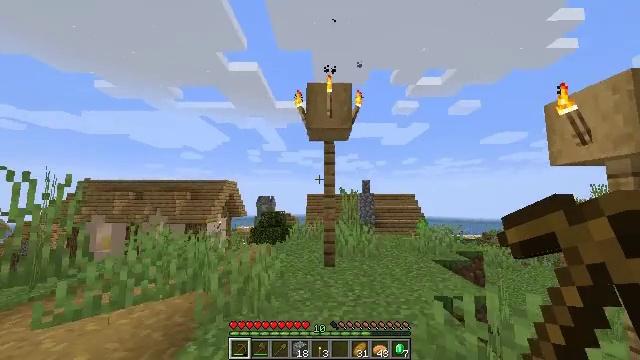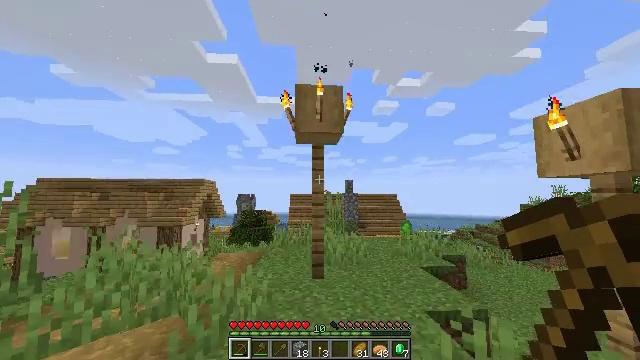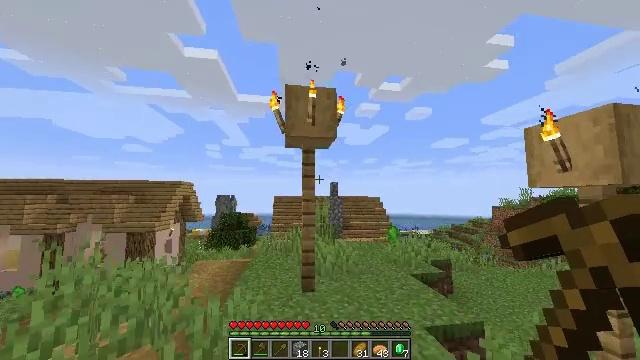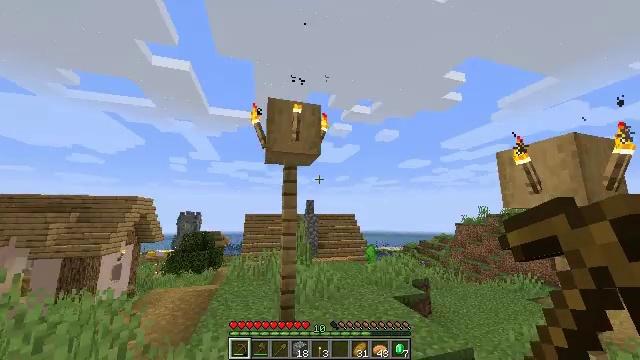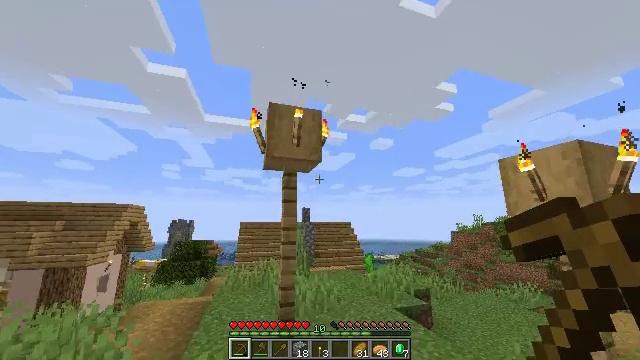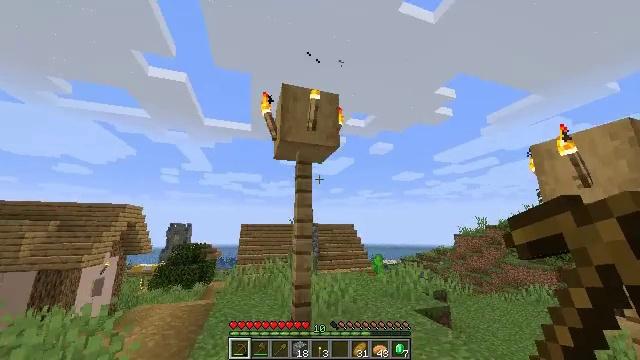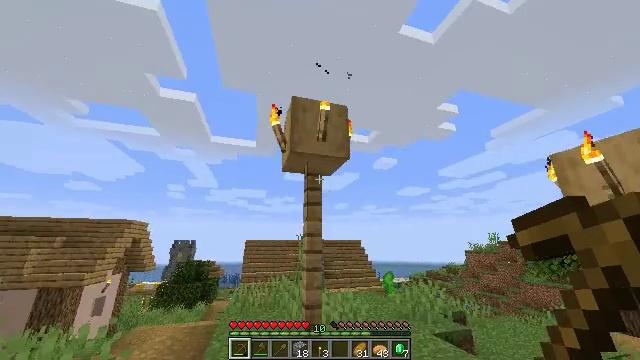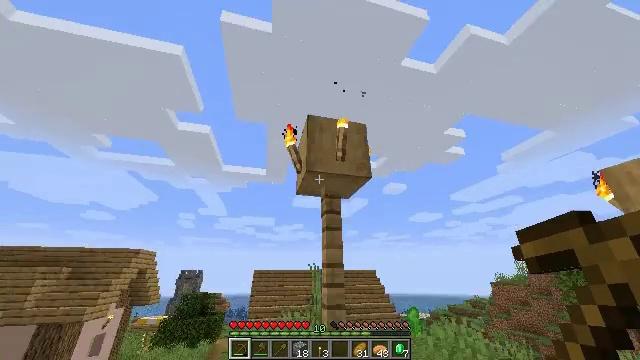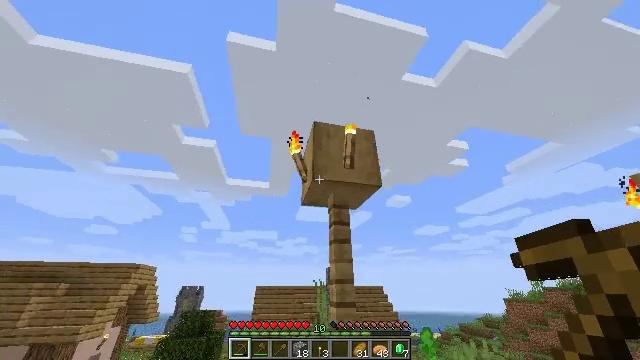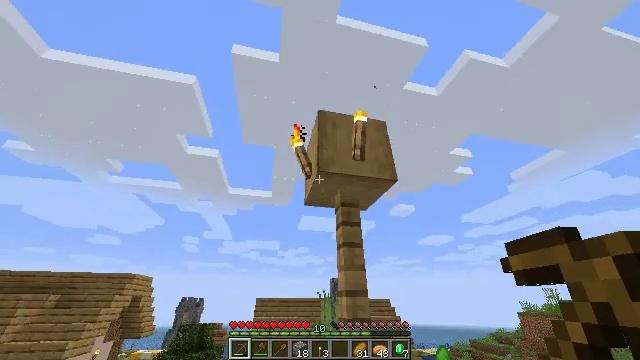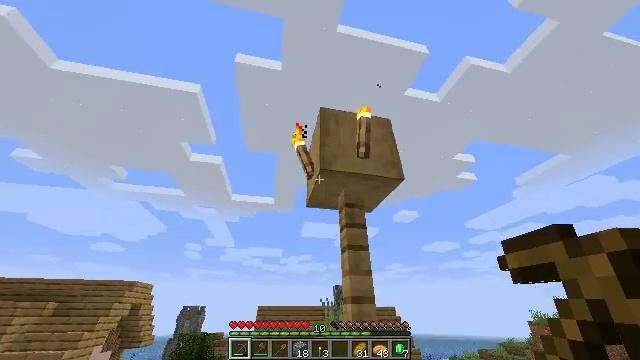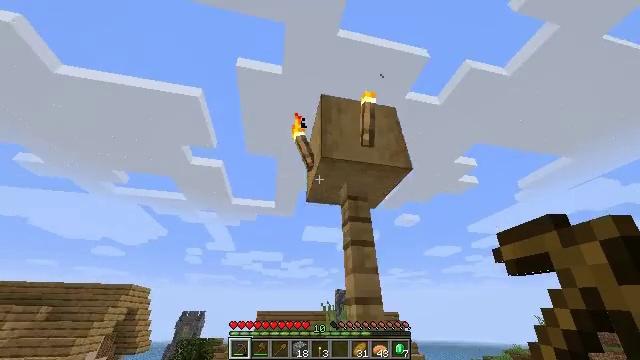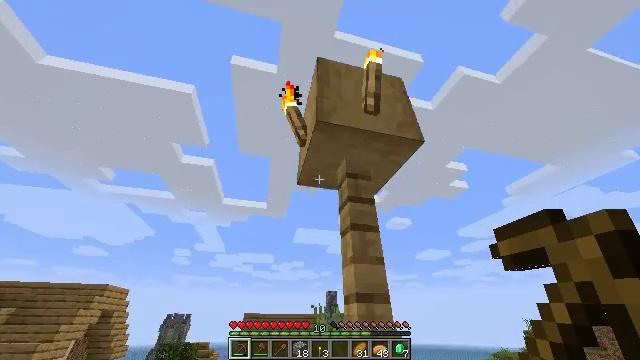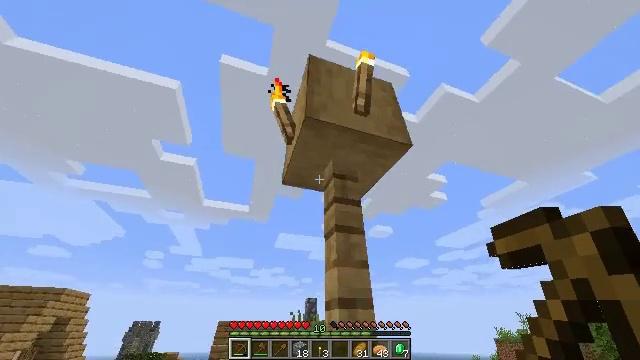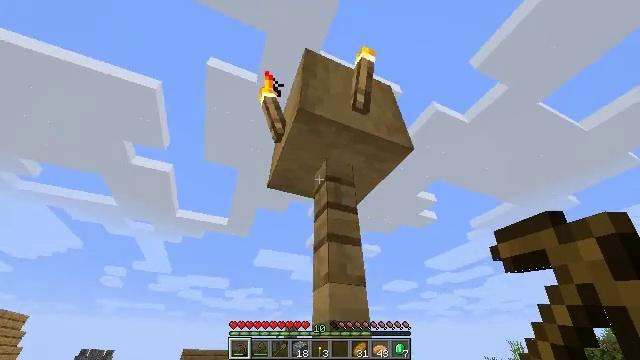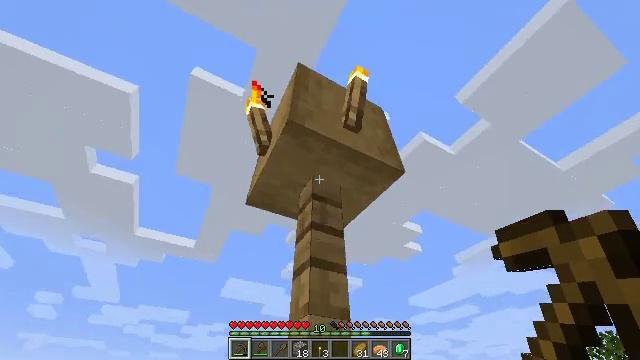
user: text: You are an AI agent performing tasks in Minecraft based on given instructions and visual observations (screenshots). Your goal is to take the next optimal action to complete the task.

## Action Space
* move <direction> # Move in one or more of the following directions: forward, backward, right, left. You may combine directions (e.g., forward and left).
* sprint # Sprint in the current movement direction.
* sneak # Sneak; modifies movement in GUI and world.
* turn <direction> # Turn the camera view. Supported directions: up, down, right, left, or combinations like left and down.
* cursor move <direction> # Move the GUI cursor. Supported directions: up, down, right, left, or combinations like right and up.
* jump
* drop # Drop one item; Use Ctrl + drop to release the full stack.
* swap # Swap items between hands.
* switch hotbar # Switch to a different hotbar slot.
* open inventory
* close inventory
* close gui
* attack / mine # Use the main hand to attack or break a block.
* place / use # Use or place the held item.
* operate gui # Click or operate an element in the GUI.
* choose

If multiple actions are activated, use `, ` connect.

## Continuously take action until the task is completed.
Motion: motion action
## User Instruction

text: Break the wall torch for relocation.
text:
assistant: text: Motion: move forward and move left, sprint, turn right
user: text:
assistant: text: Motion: move forward and move left, sprint, turn right
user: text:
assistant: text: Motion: move forward, sprint, turn right and up
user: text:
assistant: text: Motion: move forward, sprint, turn right and up
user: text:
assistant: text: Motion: move forward, turn up
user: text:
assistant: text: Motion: move forward, turn left and up
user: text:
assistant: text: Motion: move forward, turn left and up
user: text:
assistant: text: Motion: move forward, turn up
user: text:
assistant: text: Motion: move forward, turn up
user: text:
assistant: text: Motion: move forward, turn up
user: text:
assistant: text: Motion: move forward
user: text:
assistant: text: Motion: move forward, turn right
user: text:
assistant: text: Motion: turn right and up
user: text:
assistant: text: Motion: turn right and up
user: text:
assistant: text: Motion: turn right and up
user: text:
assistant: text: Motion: turn right and up
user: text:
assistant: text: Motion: turn up
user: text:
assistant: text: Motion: turn up
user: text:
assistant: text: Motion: turn up
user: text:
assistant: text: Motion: turn right and up
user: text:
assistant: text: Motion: turn right
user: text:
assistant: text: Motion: turn right and up, switch to hotbar 2
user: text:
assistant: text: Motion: turn right and up, switch to hotbar 2
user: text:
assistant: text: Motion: turn right, switch to hotbar 2
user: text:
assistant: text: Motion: attack / mine, switch to hotbar 2
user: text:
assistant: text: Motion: turn right, attack / mine
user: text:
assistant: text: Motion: turn right, attack / mine
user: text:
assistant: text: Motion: turn down
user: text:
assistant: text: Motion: no_op
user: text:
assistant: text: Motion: move forward and move left